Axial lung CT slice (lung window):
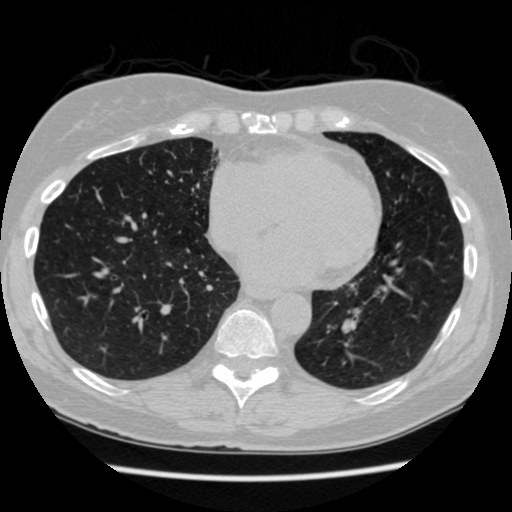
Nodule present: no